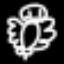
Label: angel